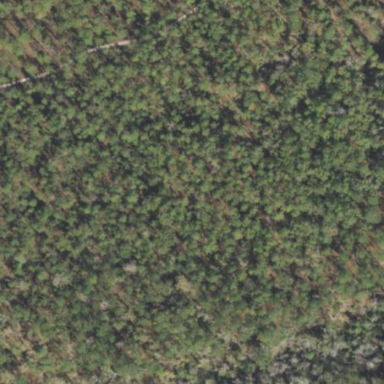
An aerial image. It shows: Mixed leaf woodland.